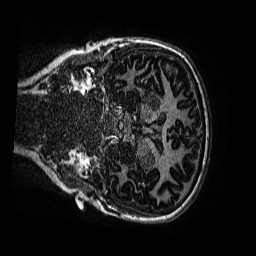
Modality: MP2RAGE
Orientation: coronal
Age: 14
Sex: female
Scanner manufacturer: siemens
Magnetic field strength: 3 T
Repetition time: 4 s
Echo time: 0.00299 s